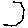
Label: hexagon